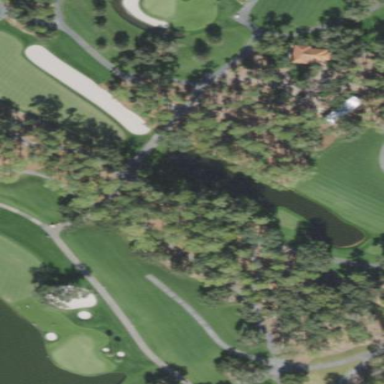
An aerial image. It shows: Water hazard on golf course. The hazard is natural water feature.